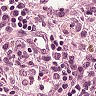
Metastatic tissue present: no